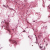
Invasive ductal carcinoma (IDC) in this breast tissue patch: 0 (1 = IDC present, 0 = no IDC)